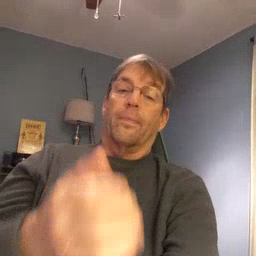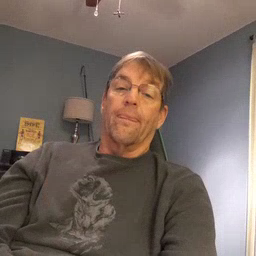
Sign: drawer